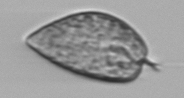
Label: Prorocentrum_micans